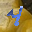
Label: 4